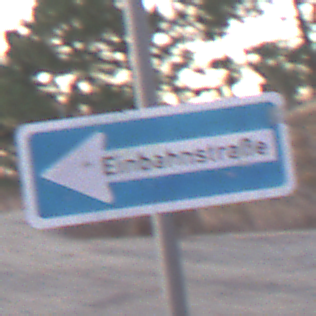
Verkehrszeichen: EinbahnstrasseLinksweisend
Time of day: SunriseSunset
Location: Outdoor (Suburban)
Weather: PartlyCloudy
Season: NotSpecified
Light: Natural